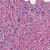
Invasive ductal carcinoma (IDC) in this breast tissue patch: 1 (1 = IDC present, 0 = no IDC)